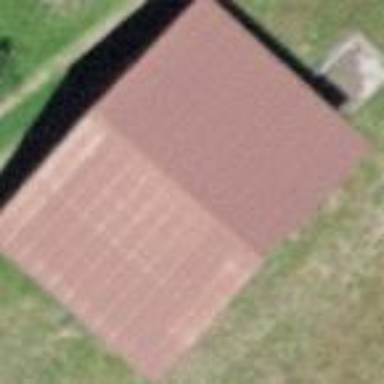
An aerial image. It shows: Rural barn.